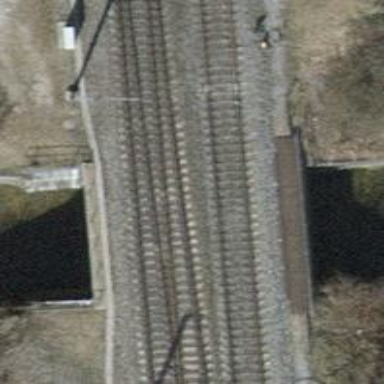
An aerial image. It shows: Railway bridge with electrified tracks and single rail.